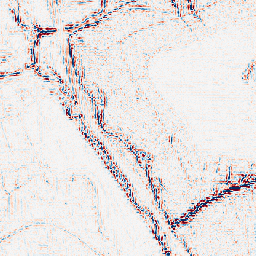
Category: wavelet
Decomposition family: wavelet_dwt
Decomposition parameters: wavelet: db2
level: 2
Upsampling method: bspline
Upsampling parameters: scale: 8
Upsampling scale: 8